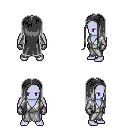
a pixel art fantasy rpg character, male body template, dark elf, purple skin, white robe, teal pants, gray extra-long hairstyle, metal gloves, four views (front, back, left, right), 2x2 character sprite sheet, small pixel art, hard edges, no anti-aliasing